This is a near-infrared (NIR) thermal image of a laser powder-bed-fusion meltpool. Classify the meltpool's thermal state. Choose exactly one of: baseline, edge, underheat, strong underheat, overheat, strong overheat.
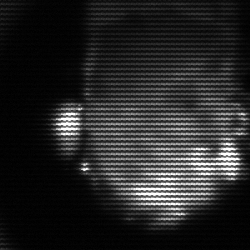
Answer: baseline